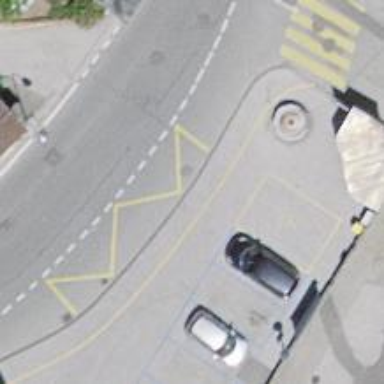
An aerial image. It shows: Bus stop with platform for public transport.